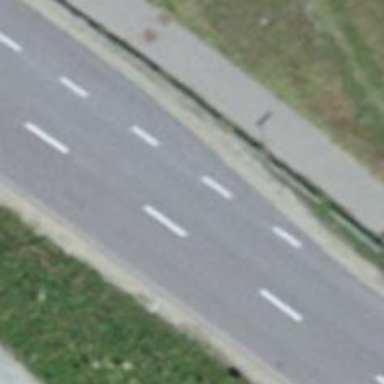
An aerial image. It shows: Primary road with asphalt surface and no sidewalks.